Group 1:
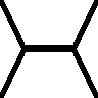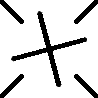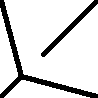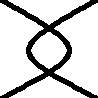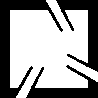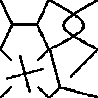
Group 2:
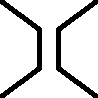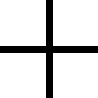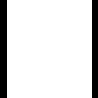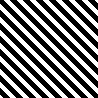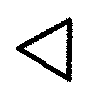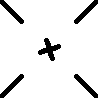
Rule separating the two groups: Any straight path will hit a black region vs. not so.
Concepts: imagined_line_or_curve
Author: Leo Crabbe
Reference: https://en.wikipedia.org/wiki/Opaque_set